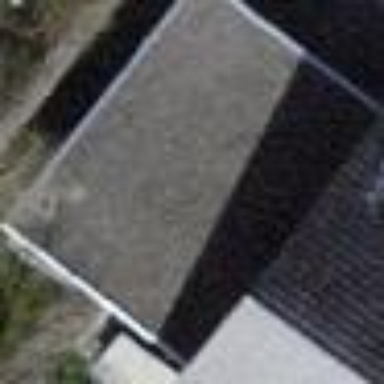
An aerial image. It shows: Garage building.